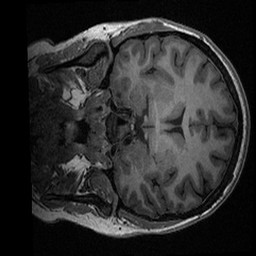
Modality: T1w
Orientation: coronal
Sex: female
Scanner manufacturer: ge
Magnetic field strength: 3 T
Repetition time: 0.0064 s
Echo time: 0.00281 s